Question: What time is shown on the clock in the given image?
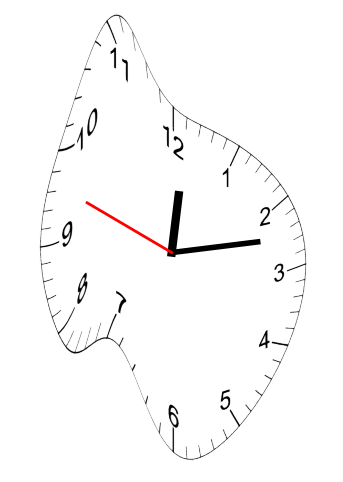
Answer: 12:12:48